Question: I would like to make a custom shape like in the image, but i have no idea how to start, could some body help please

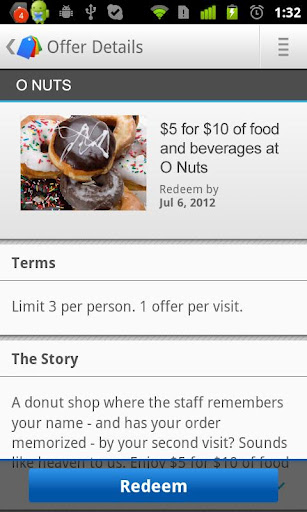
Answer: i think you have to deal with images.
you can create a seperate xml for the "head box" like this
'''
<linear layout>
<text view background="dark-grey" text = "o nuts"/>
<image view src="blue line" />
<linear layout>
<image view src="donut" />
<linear layout>
<text view text="price" />
<text view text="date" />
</linear layout>
<image view src="box_border_shadow_lines" />
</lienar layout>
</linear layout>
'''
and somethink similar for the articles...
attention this is no valid xml :) just some hints